Question: What is the result of this measurement?
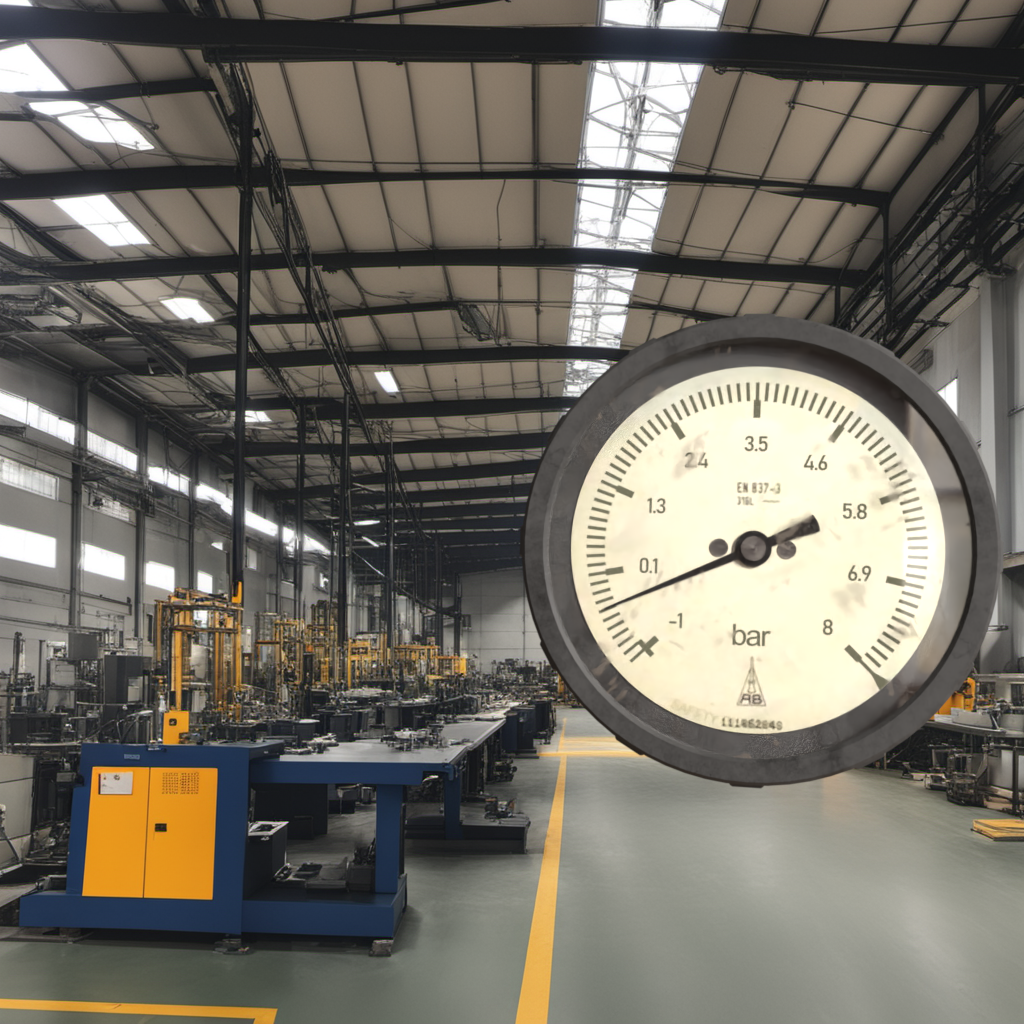
Answer: The result is -0.28
Question: What is the value range of this measurement?
Answer: The range is from -1 to 8
Question: What is the minimum and maximum value range of this measurement?
Answer: The minimum value is -1 and the maximum value is 8